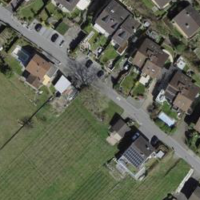
EUNIS habitat code: 54
Species observed at this site:
Papilio machaon
Euplagia quadripunctaria
Ciconia ciconia